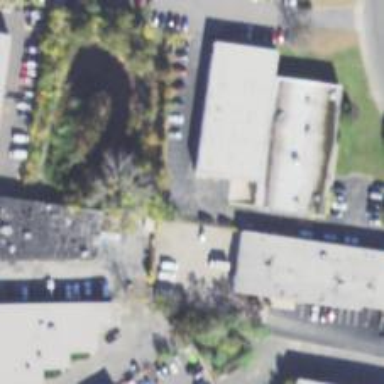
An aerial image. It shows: Commercial building.